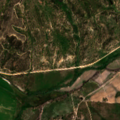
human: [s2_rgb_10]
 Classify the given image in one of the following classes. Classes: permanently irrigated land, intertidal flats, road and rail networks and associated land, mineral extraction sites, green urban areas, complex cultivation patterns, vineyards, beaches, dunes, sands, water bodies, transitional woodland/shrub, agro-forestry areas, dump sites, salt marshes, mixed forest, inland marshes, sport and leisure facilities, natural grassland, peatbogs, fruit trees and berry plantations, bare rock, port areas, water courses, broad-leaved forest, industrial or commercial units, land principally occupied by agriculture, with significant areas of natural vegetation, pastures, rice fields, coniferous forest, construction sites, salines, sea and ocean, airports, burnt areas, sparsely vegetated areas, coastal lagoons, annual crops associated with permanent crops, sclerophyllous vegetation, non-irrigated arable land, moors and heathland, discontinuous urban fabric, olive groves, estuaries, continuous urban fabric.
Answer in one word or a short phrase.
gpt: permanently irrigated land, broad-leaved forest